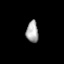
Tissue: prostate
Cell type: Fibroblasts
Senescence score: 0.688
Nuclear area (px): 254
Mean DAPI intensity: 168.48